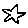
Label: star